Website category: university
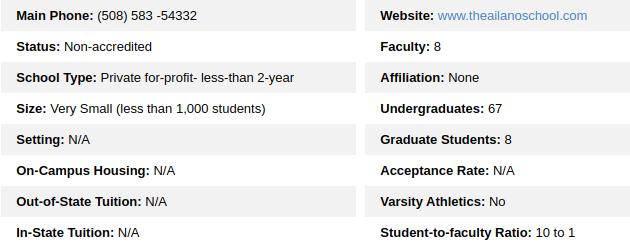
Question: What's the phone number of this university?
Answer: (508) 583 -54332

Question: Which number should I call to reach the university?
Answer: (508) 583 -54332

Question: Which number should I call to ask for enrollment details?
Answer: (508) 583 -54332

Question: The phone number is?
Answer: (508) 583 -54332

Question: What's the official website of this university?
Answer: www.theailanoschool.com

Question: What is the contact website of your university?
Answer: www.theailanoschool.com

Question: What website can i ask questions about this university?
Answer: www.theailanoschool.com

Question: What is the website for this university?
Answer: www.theailanoschool.com

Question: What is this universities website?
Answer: www.theailanoschool.com

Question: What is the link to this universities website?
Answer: www.theailanoschool.com

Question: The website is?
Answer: www.theailanoschool.com

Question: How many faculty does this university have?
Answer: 8

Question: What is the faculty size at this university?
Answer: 8

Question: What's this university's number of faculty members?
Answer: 8

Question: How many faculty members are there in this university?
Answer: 8

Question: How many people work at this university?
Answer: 8

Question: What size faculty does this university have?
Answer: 8

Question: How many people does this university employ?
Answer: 8

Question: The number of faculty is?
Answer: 8

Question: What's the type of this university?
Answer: Private for-profit- less-than 2-year

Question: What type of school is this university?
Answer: Private for-profit- less-than 2-year

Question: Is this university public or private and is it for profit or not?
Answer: Private for-profit- less-than 2-year

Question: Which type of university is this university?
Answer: Private for-profit- less-than 2-year

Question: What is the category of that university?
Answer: Private for-profit- less-than 2-year

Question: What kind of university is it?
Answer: Private for-profit- less-than 2-year

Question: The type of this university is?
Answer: Private for-profit- less-than 2-year

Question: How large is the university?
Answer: Very Small (less than 1,000 students)

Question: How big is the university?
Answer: Very Small (less than 1,000 students)

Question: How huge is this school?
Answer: Very Small (less than 1,000 students)

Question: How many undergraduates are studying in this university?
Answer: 67

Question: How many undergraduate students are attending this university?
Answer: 67

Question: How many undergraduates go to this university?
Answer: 67

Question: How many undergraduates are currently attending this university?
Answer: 67

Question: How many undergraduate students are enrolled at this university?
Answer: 67

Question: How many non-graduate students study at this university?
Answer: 67

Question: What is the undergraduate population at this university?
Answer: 67

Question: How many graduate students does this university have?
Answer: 8

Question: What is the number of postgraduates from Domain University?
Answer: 8

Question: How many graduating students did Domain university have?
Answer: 8

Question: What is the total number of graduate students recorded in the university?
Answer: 8

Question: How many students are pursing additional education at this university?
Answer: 8

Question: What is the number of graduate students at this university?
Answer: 8

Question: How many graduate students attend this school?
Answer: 8

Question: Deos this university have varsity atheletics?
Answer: No

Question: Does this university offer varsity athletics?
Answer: No

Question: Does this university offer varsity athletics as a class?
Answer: No

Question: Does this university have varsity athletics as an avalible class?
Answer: No

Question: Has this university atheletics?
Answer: No

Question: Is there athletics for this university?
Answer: No

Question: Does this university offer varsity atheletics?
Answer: No

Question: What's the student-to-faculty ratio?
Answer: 10 to 1

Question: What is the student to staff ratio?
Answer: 10 to 1

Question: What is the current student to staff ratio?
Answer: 10 to 1

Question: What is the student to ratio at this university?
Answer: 10 to 1

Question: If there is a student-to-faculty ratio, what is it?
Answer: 10 to 1

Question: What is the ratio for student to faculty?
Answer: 10 to 1

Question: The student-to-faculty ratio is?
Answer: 10 to 1